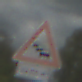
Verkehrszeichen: Stau
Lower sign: LaengeEinerStrecke5
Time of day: Midday
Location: Outdoor (Suburban)
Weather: PartlyCloudy
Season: Summer
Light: Natural